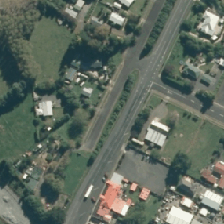
Land cover: urban_build_up